Field crop: maize
Growth stage: 2
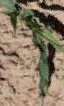
Species: maize